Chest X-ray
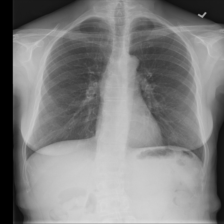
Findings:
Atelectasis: negative
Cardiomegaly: negative
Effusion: negative
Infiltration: negative
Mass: negative
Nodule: negative
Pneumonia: negative
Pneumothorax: negative
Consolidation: negative
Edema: negative
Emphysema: negative
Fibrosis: negative
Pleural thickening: negative
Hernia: negative